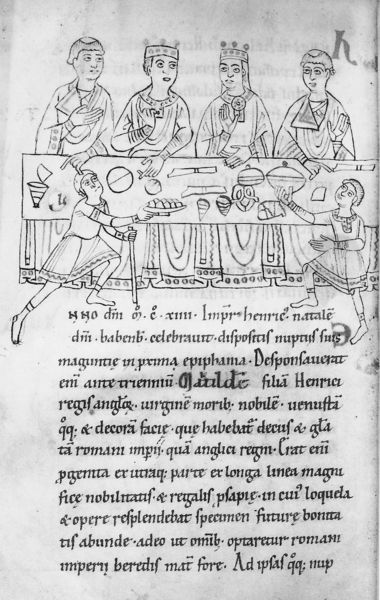
Titel: Kaiserchronik Heinrich V.
Institution: Cambridge, Corpus Christi Collection
Schlagwörter: mann, umhang, menschen, frau, männer, tisch, zeichnung, alt, diener, messer, schüssel, teller, personen, blatt, krone, schrift, stab, grafik, könig, essen, tafel, inschrift, becher, gefäß, nahrung, buch, seite, text, speisen, festmahl, mahl, mahlzeit, buchseite, mönch, mönche, königin, abendmahl, schüsseln, brezel, kronen, tonsur, latein, lateinisch, apostel, servierer, bediensteten